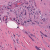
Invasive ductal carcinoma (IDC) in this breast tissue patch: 1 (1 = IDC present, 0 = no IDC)